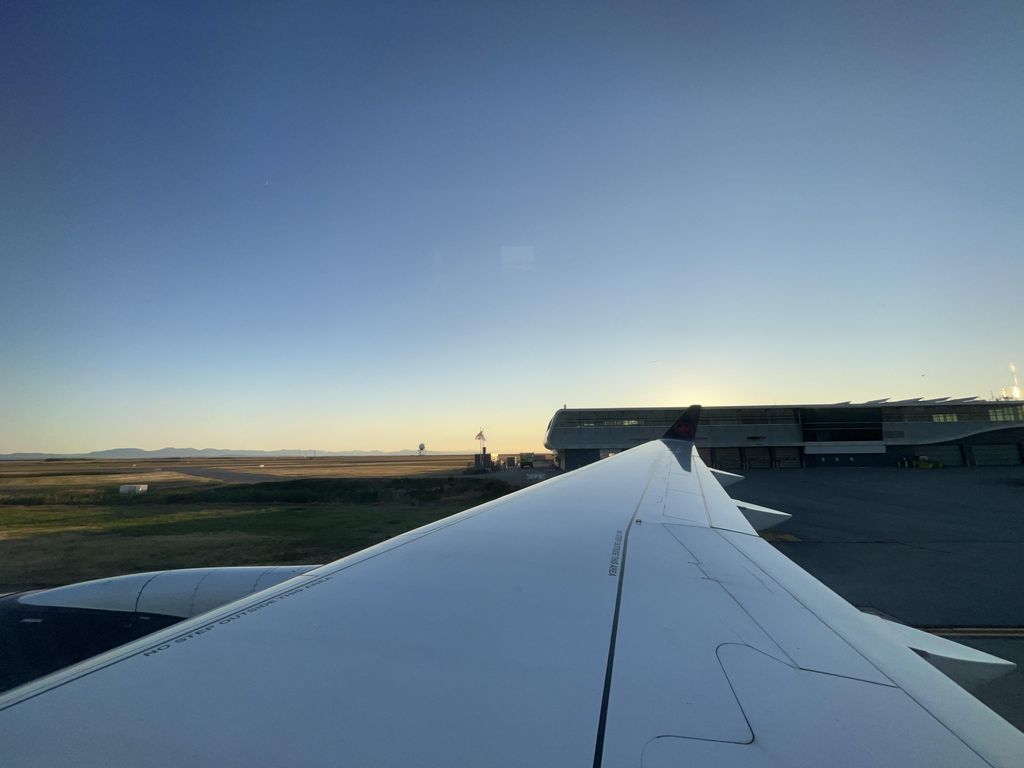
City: vancouver